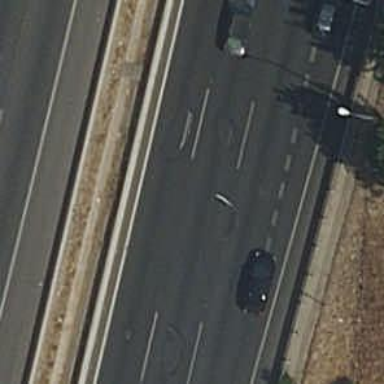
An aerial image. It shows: Motorway junction.